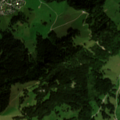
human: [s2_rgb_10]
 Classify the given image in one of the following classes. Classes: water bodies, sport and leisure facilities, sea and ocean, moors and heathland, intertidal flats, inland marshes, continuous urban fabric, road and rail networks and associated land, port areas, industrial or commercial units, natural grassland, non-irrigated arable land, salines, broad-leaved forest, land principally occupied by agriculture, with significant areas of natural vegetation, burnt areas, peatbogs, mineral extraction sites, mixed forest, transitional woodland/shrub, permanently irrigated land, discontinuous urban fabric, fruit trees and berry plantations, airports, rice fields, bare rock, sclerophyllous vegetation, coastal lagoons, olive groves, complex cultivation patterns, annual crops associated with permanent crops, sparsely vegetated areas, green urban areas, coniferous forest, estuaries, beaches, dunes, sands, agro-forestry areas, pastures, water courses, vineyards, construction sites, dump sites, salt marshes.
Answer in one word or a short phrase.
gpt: pastures, coniferous forest, mixed forest